Question: In WebStorm 8, when you want to create a local clone of a Github repository, you get this dialog:

My 'Vcs Repository URL' combobox is crammed with a long history of URLs. Moreover, the list is sorted alphabetically, and the initial URL in the field (not shown in the screenshot) belongs to a repository I don't use anymore, from another company whose name happens to start with 'A'.
Where is this list stored and/or how can I edit it?
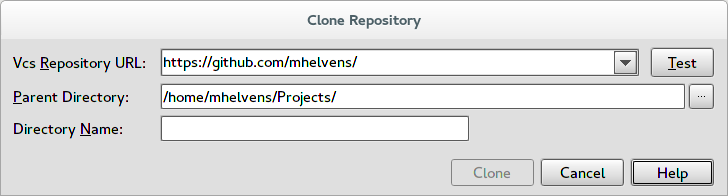
Answer: The combobox contains 2 groups of entries separated by '---'. The entries shown above the separator are your repositories found on github. This information is retrieved from server and is not stored locally anywhere. Entries shown below the separator come from your URLs history. History is stored in $WebStorm config dir/options/vcs.xml and can be removed by editing this file. See <URL>